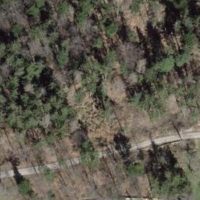
EUNIS habitat code: 44
Species observed at this site:
Allium scorodoprasum